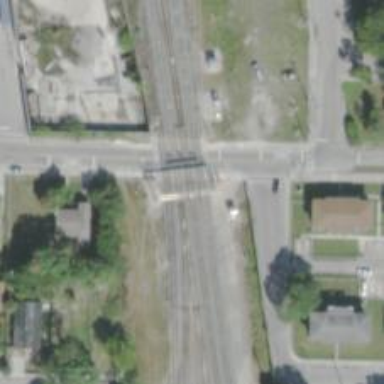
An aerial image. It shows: Railway signal.